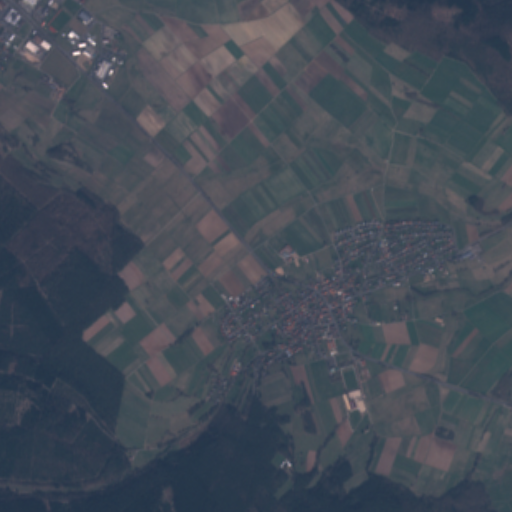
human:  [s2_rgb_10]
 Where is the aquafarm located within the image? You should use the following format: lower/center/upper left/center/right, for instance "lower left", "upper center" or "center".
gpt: The aquafarm is located in the lower center of the image.
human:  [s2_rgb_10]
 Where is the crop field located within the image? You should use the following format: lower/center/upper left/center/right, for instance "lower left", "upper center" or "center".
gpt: The crop field is located in the lower center of the image.
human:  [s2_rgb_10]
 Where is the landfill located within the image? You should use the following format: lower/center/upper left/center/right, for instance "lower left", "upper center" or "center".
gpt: The landfill is located in the upper left of the image.
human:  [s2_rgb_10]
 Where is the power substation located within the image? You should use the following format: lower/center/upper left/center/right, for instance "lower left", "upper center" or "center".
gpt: The power substation is located in the lower center of the image.
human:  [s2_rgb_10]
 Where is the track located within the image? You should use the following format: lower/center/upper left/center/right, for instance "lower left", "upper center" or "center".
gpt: The track is located in the lower right of the image.
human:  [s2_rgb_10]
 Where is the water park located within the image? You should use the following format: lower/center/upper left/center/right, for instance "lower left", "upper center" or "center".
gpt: The water park is located in the lower right of the image.
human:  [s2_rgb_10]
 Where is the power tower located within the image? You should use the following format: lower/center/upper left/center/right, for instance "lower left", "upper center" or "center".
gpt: There is no power tower in the image.